Question: What panel?
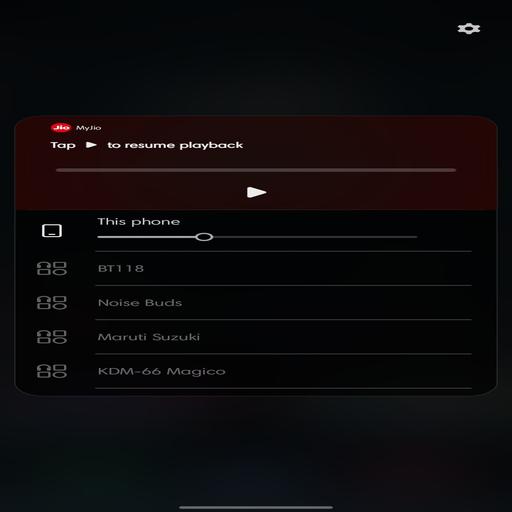
Answer: Playback panel